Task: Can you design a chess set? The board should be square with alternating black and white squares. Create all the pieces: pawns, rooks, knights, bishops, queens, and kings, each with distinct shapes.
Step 3945:
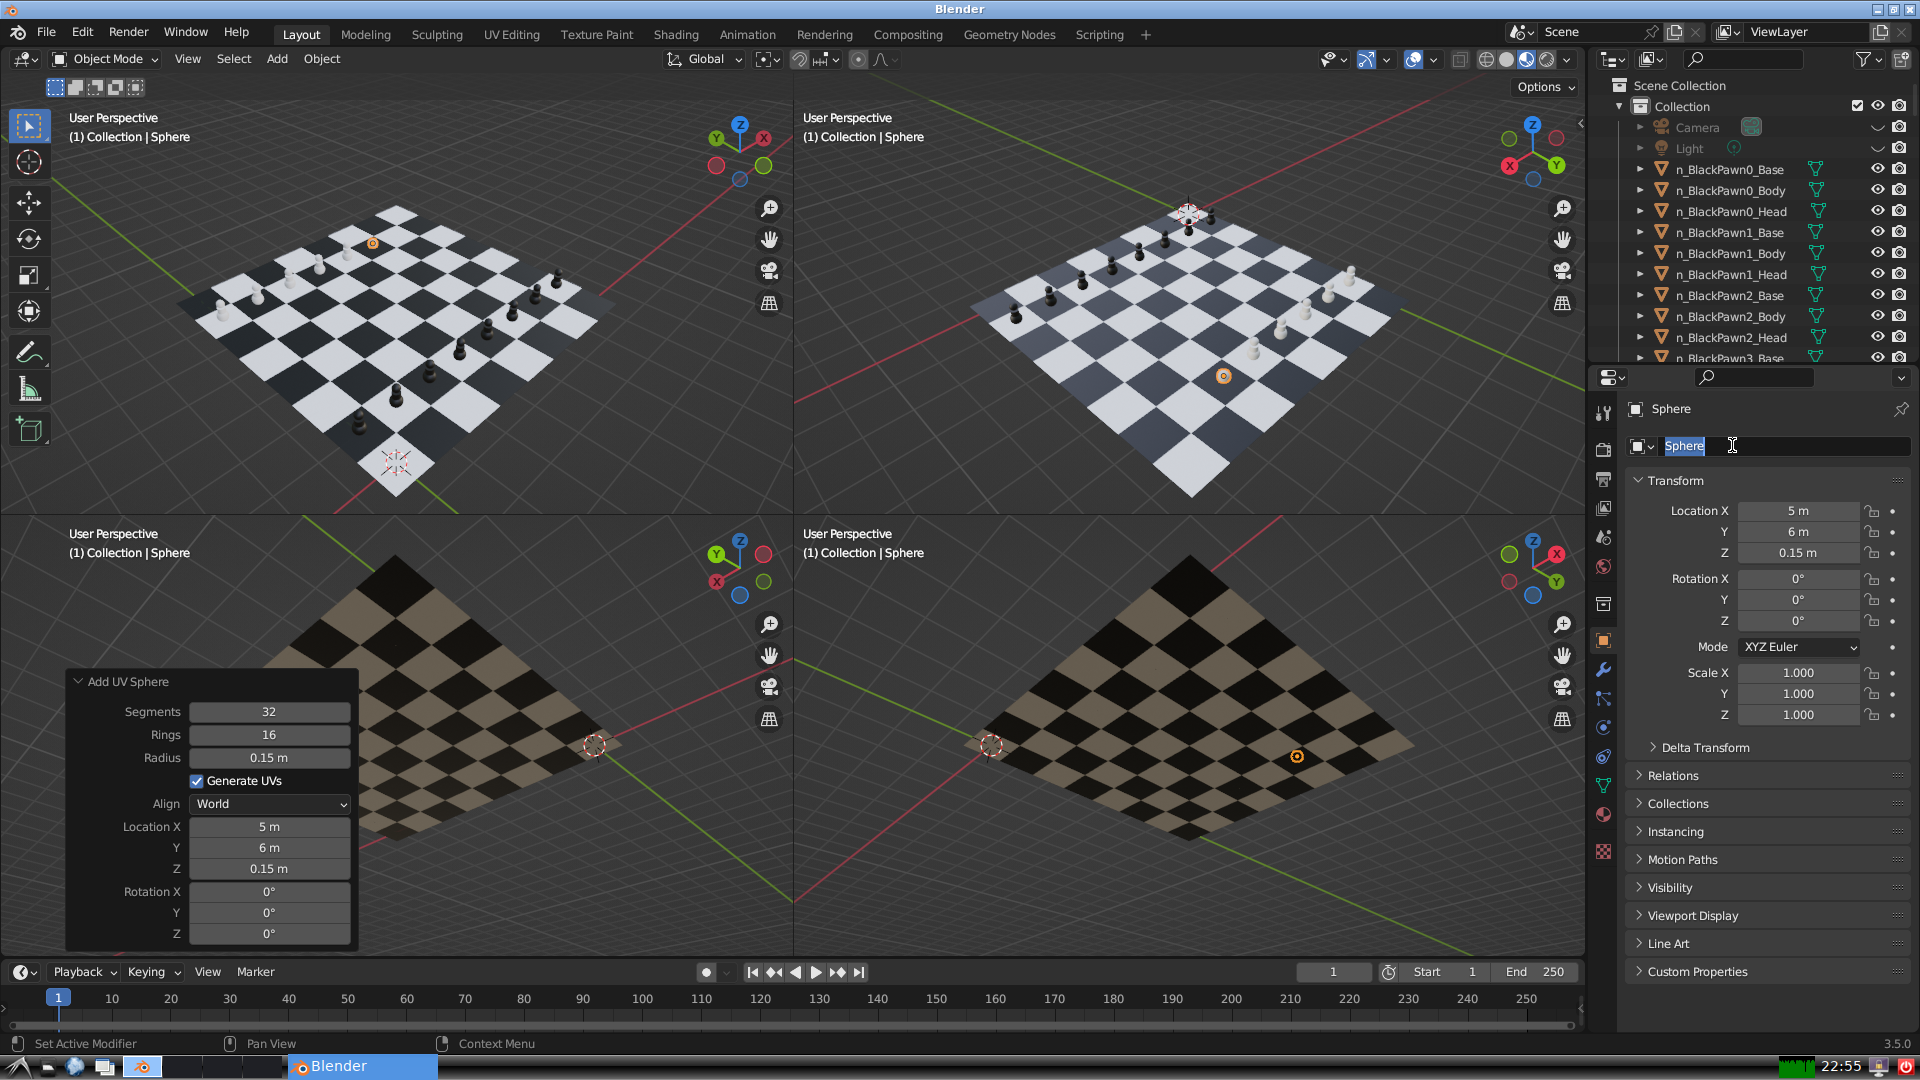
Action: input_text: n_WhitePawn5_Base